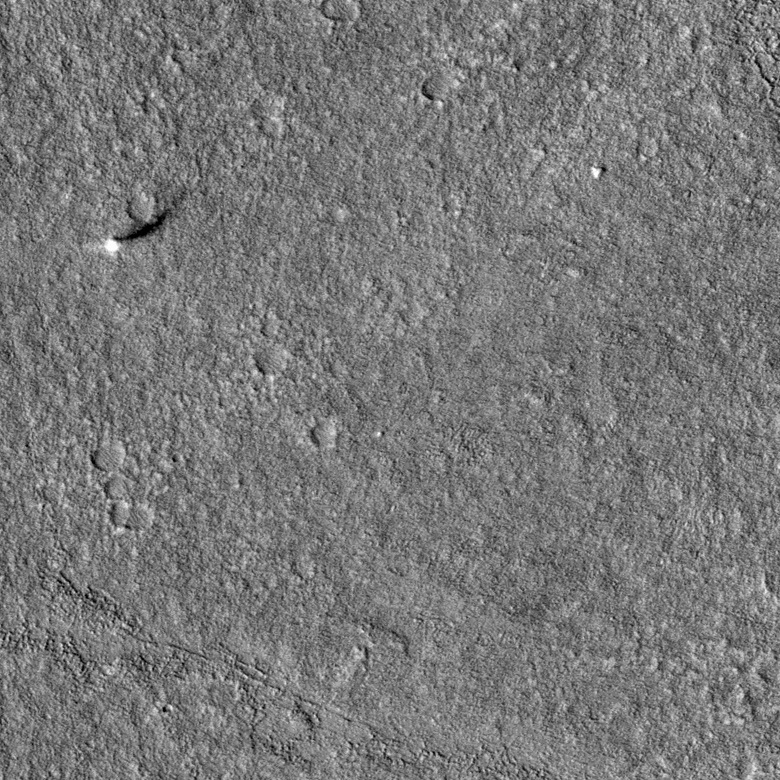
Label: dustdevil